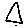
Label: triangle